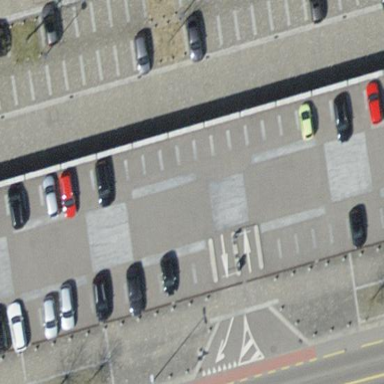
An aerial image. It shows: Parking area with surface.